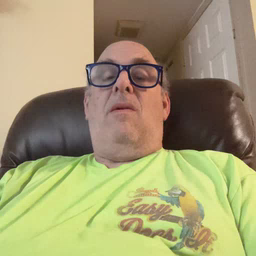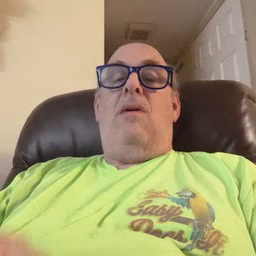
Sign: penny